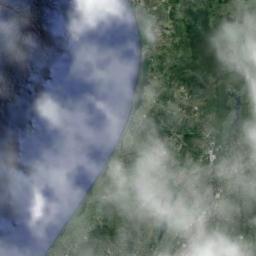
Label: cloud